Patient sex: F
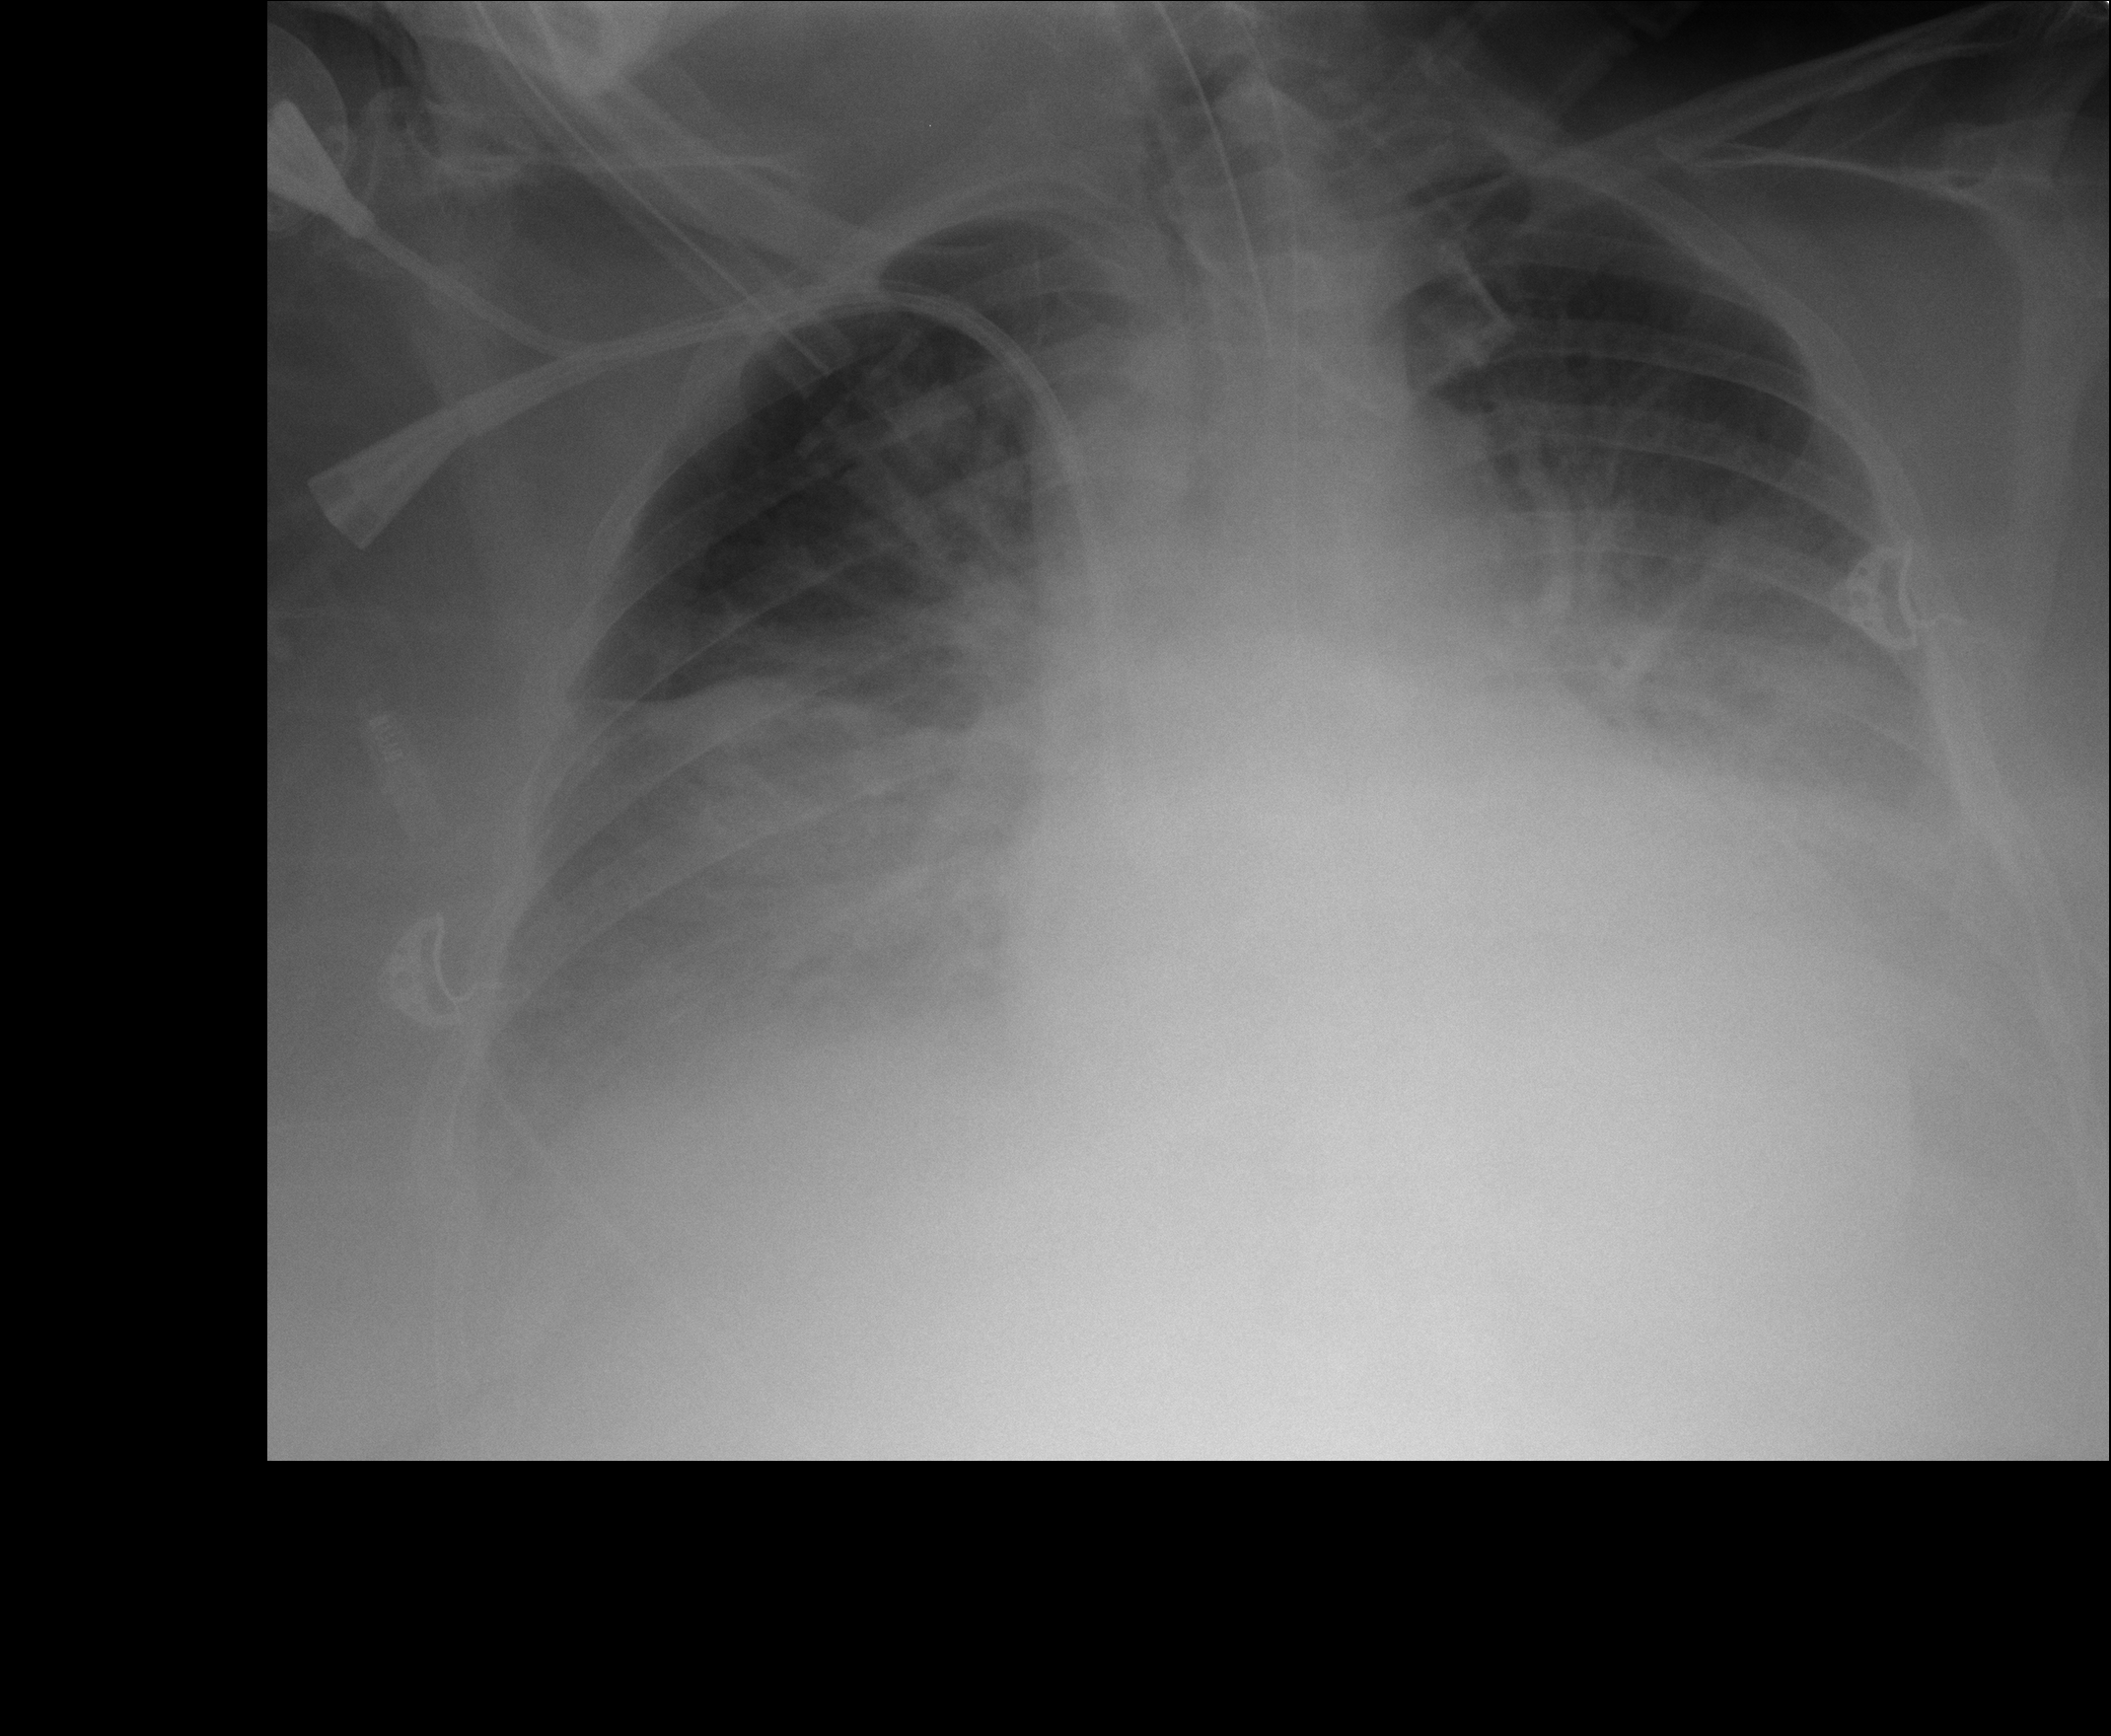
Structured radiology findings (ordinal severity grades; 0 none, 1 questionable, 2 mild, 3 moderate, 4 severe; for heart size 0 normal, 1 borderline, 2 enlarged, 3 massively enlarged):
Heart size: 2
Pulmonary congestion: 3
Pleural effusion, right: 3
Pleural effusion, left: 3
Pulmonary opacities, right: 3
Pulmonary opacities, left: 3
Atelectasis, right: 3
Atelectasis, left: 3